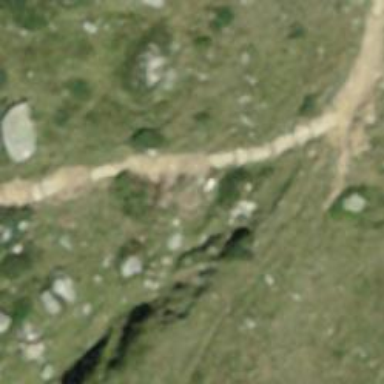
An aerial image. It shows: Rock steps along the road.